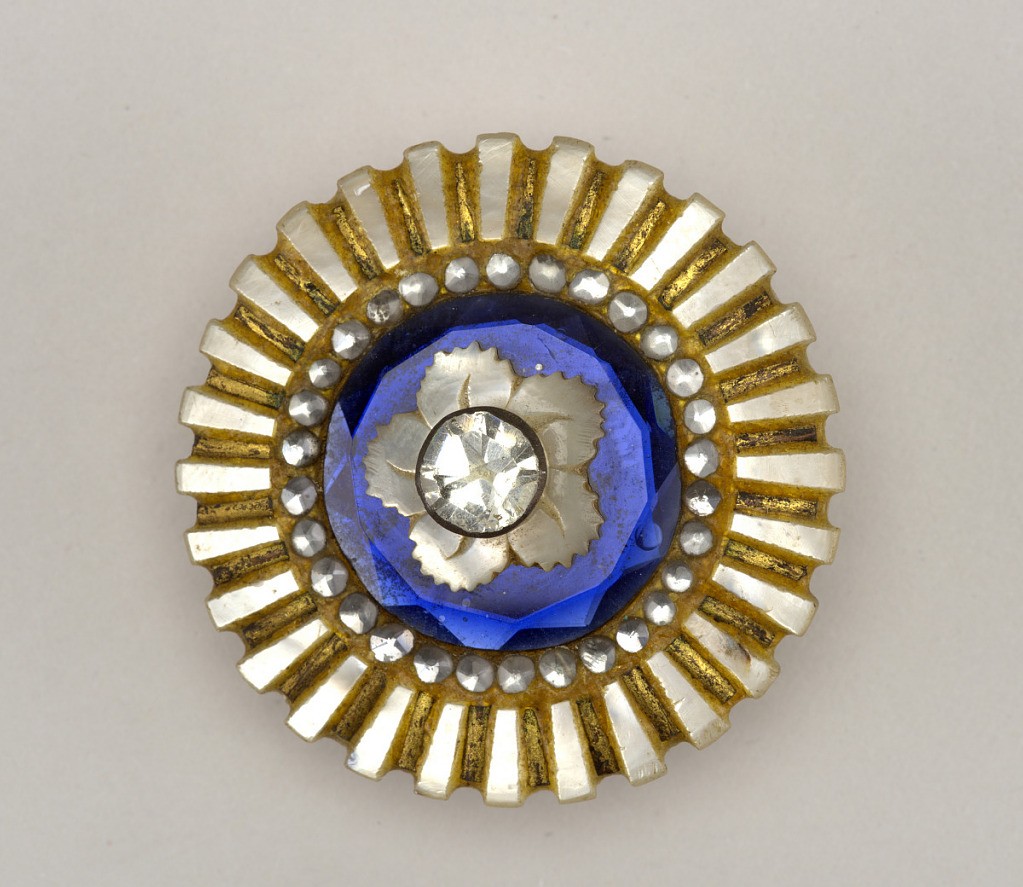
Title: Button
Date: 18th century
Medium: Mother-of-pearl, glass
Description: Central rhinestone on five-petalled flower placed on disc of blue glass surrounded by small rhinestones; border of petals carved in relief and gilded in spaces between petals. Copper shank.